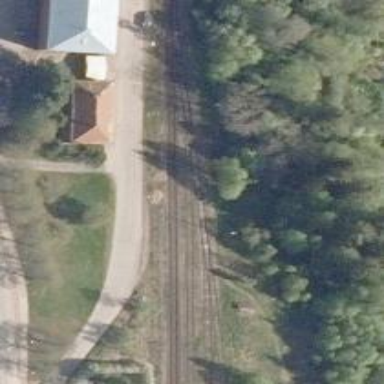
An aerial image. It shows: Wedge is used for the railway derail.